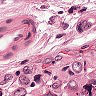
Metastatic tissue present: yes